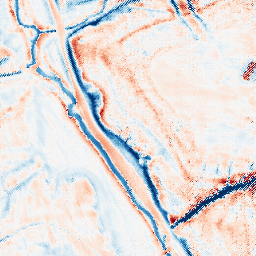
Category: edge_preserving
Decomposition family: bilateral
Decomposition parameters: d: 21
sigma_color: 100
sigma_space: 25
Upsampling method: regularized
Upsampling parameters: scale: 4
lambda_reg: 0.1
Upsampling scale: 4